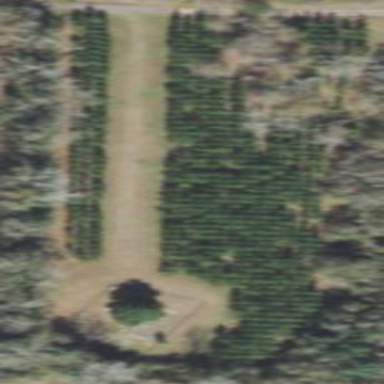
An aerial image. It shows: Plant nursery cultivating trees.